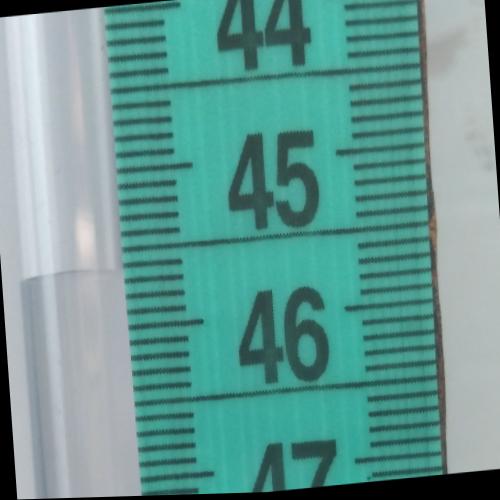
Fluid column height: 45.6 cm